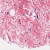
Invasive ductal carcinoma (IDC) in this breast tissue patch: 0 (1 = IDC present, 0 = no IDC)